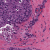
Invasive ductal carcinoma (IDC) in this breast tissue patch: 0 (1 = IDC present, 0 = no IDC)